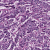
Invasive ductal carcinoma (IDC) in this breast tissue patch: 1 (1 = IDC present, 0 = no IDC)